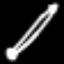
Label: pencil